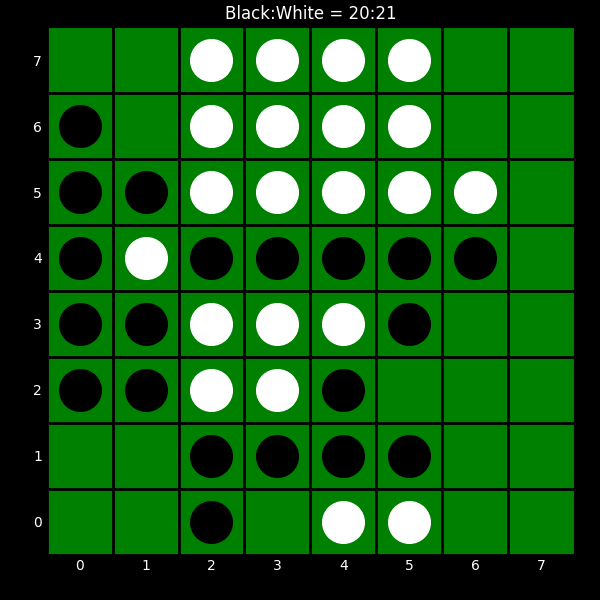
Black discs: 20
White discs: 21